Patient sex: F
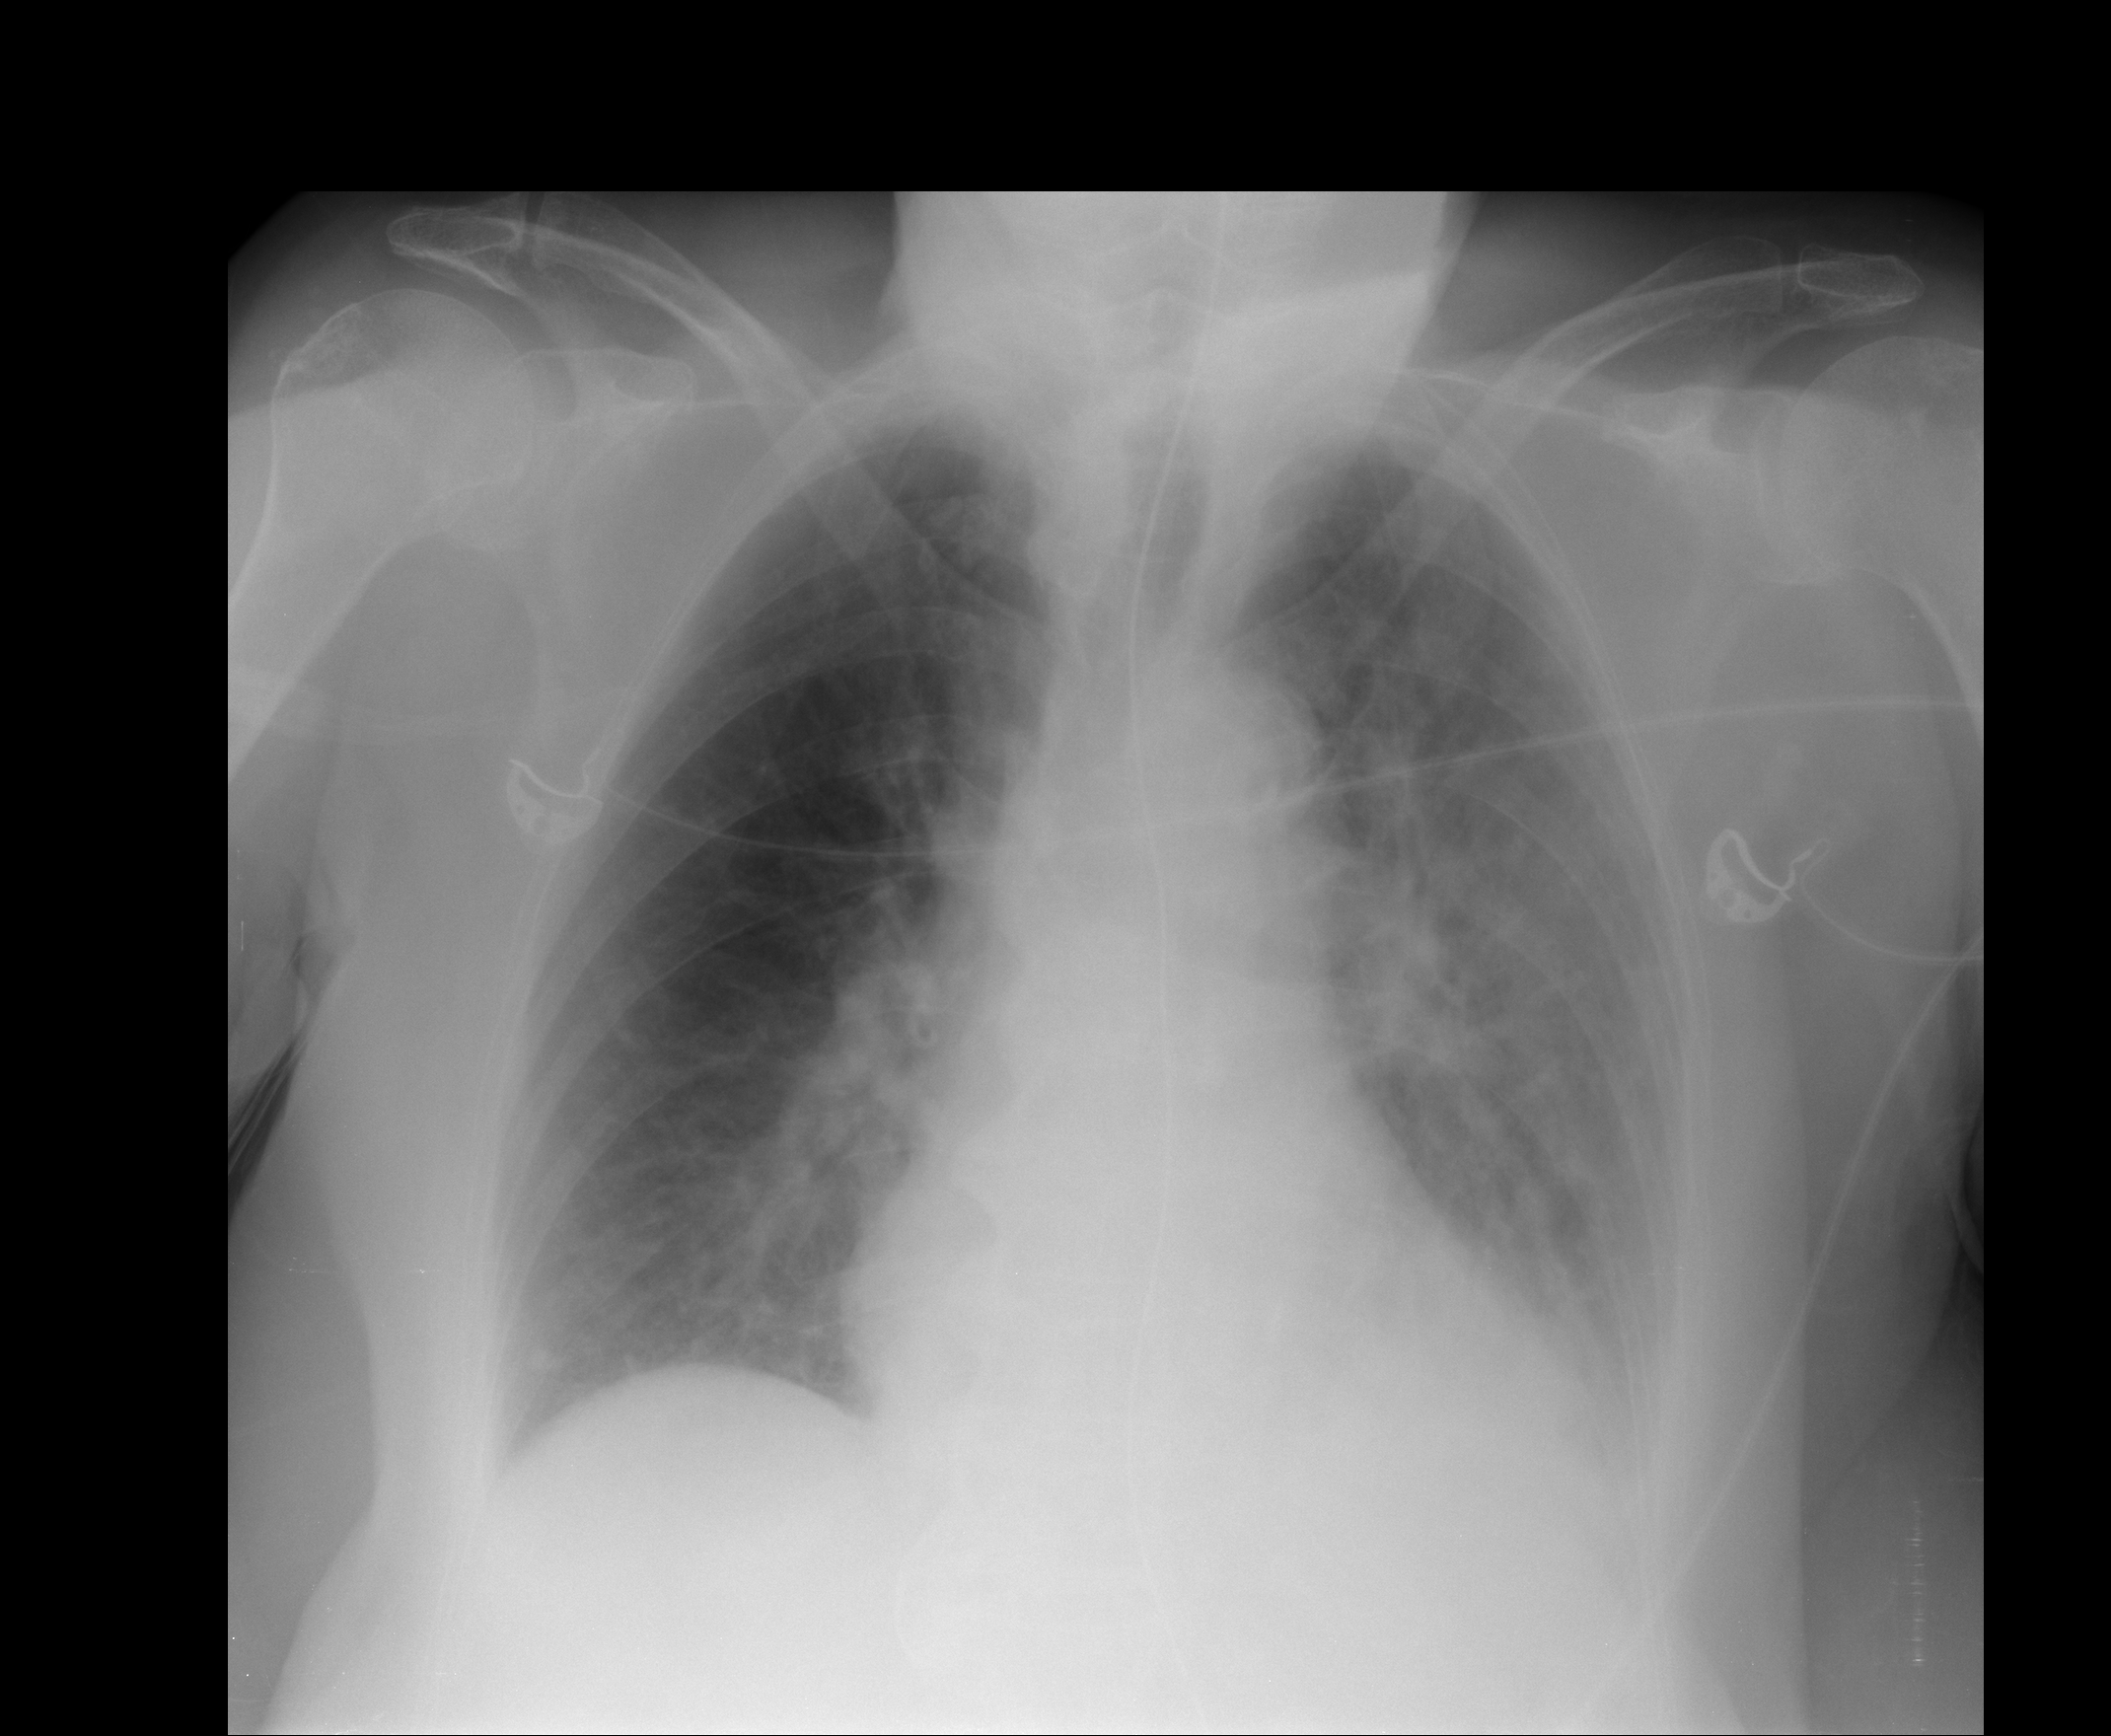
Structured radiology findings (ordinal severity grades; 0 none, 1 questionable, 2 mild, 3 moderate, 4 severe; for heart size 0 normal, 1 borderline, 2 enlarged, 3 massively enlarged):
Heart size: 0
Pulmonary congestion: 0
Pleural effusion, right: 0
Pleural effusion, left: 2
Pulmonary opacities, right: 0
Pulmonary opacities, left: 3
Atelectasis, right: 0
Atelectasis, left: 2